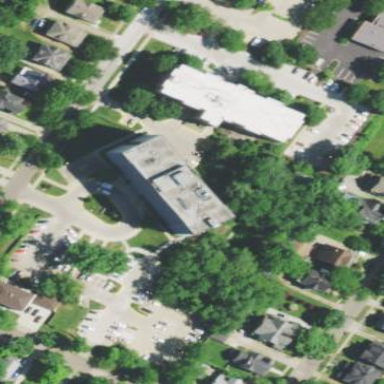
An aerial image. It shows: Image showing building with apartments.